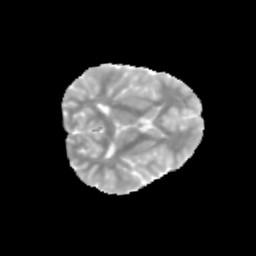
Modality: MD
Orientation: axial
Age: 11
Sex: male
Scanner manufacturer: siemens
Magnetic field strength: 3 T
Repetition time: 3.8 s
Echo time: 0.07 s